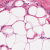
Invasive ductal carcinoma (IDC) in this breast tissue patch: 0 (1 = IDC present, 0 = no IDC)